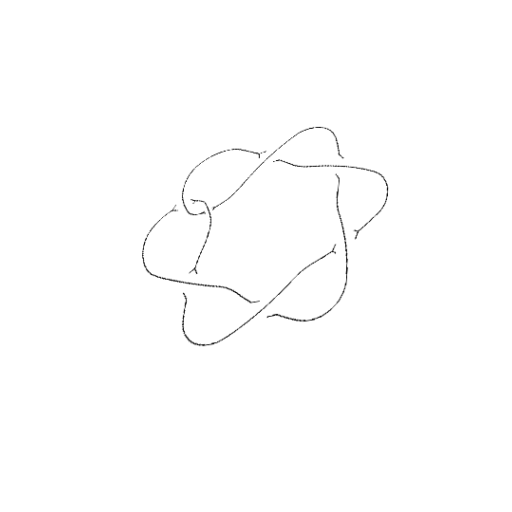
Crossing number: 7